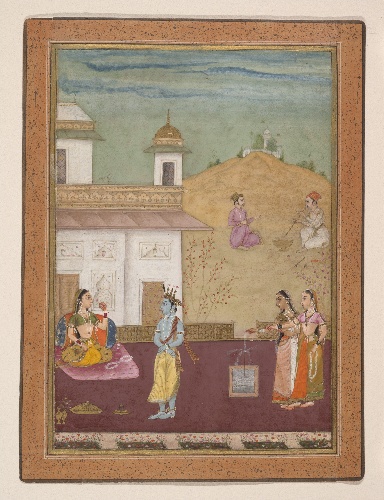
Artist: Nuruddin
Date: 1685
Object type: Folio
Classification: Paintings
Medium: Ink, opaque watercolor, gold and silver on paper
Culture: India (Rajasthan, Bikaner)
Dimensions: Image: 7 3/8 × 5 1/8 in. (18.7 × 13 cm)
Sheet: 8 1/2 × 6 3/8 in. (21.6 × 16.2 cm)
Department: Asian Art
Credit line: Gift of Wendy Findlay, 1981
Accession year: 1981
Repository: Metropolitan Museum of Art, New York, NY
Tags: Radha|Women|Krishna